Field crop: maize
Growth stage: 2
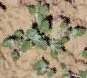
Species: chenopodium